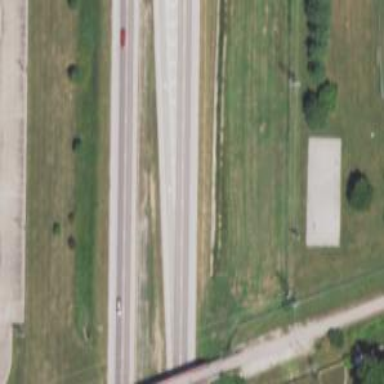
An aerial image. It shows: Road marking featuring gore chevron.